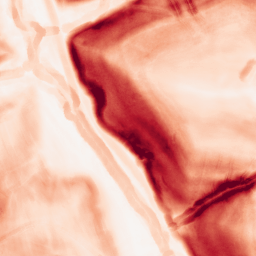
Category: morphological
Decomposition family: morphological_gradient
Decomposition parameters: size: 5
shape: disk
Upsampling method: edge_directed
Upsampling parameters: scale: 2
Upsampling scale: 2